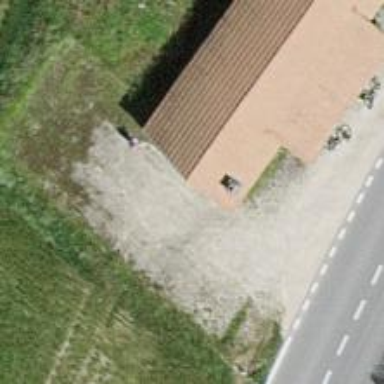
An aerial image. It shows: Parking area with pebblestone surface.